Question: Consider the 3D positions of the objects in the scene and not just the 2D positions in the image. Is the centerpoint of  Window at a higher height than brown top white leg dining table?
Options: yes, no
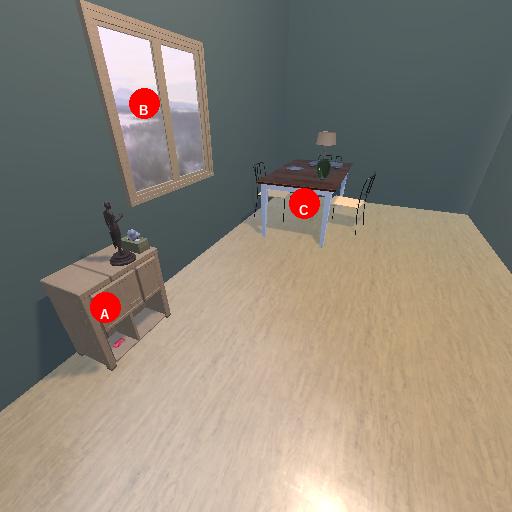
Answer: yes